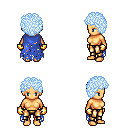
a pixel art fantasy rpg character, female body template, human, tanned skin, blue tattered cape, gold greaves, white cyan curly afro hairstyle, gold gloves, four views (front, back, left, right), 2x2 character sprite sheet, small pixel art, hard edges, no anti-aliasing